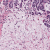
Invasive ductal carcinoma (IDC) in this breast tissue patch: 1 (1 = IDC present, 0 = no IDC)